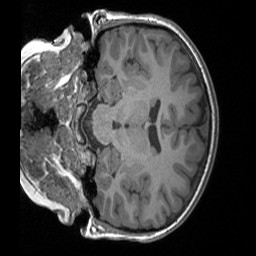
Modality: T1w
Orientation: coronal
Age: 8
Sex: female
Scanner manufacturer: siemens
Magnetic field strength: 3 T
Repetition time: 1.65 s
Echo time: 0.00203 s